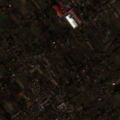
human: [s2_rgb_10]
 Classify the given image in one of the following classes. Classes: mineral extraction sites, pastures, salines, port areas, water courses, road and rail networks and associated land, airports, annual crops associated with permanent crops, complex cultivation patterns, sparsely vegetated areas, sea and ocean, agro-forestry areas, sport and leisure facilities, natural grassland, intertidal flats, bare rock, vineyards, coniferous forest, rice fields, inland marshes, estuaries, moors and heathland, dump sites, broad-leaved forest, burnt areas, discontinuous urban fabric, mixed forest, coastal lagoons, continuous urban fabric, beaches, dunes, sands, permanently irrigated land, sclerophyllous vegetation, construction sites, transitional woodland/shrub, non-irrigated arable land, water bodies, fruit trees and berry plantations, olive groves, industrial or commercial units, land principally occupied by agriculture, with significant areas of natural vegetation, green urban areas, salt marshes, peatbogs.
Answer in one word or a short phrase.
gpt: discontinuous urban fabric, land principally occupied by agriculture, with significant areas of natural vegetation